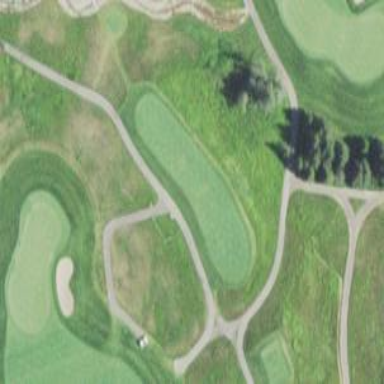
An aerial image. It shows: Golf tee.